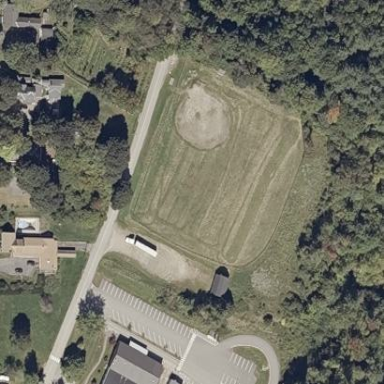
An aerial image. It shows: Baseball pitch for leisure land.